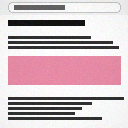
Screen state: on